Question: I'm trying to use the Include property for an EntityDataSource that I've setup but I'm not sure how to follow the relationship. So I've got a DetailsView which looks like so:

As you can see there's a foreign key field in there. Ultimately what I'm trying to do is pull in the record that is attatched to that so I can show a different field (name) and a dropdown when editing.
My markup is fairly basic:
'''
<asp:EntityDataSource runat="server" ID="efDataSource" OnContextCreating="On_ContextCreating" EntitySetName="FuelSurcharges" EnableUpdate="true" EnableInsert="true" EnableDelete="true" EnableFlattening="true" AutoPage="true" AutoSort="true" />
<asp:DetailsView ID="dvSelectedRecord" runat="server" AutoGenerateRows="true" DataSourceID="efDataSource" AutoGenerateInsertButton="true" AutoGenerateEditButton="true" AutoGenerateDeleteButton="true">
</asp:DetailsView>
'''
So I've come across the Include property on the EntityDataSource which I'm assuming is what I want to use. However I'm looking at my data backwards on this page for binding purposes:
'''
/// <summary>
/// Represents a Freight Company
/// </summary>
[Table("NetC_EF_FreightCompany")]
public class FreightCompany
{
/// <summary>
/// The ID of the Freight Company
/// </summary>
[Key]
public int ID { get; set; }
public String Name { get; set; }
public String Description { get; set; }
public Double CubicToKiloRatio { get; set; }
public Boolean DeadweightCalculationEnabled { get; set; }
public Boolean VolumetricWeightCalculationEnabled { get; set; }
public Boolean LoadingMetreCalculationEnabled { get; set; }
public Double CargoMeterHeightLookup { get; set; }
public Double CargoMeterLookup { get; set; }
/// <summary>
/// The Fuel Surcharges for this Company
/// </summary>
public ICollection<FuelSurcharge> FuelSurcharges { get; set; }
}
'''
and
'''
/// <summary>
/// Represents a Fuel Surcharge
/// </summary>
[Table("NetC_EF_FuelSurcharge")]
public class FuelSurcharge
{
/// <summary>
/// The ID of the Fuel Surcharge
/// </summary>
[Key]
public int ID { get; set; }
public DateTime? FromDate { get; set; }
public DateTime? ToDate { get; set; }
public Double PercentageSurcharge { get; set; }
}
'''
How do I go about including the FreightCompany (so I can use the Name property) when I don't have a Field that I can use - but I do have a Foreign Key ID?
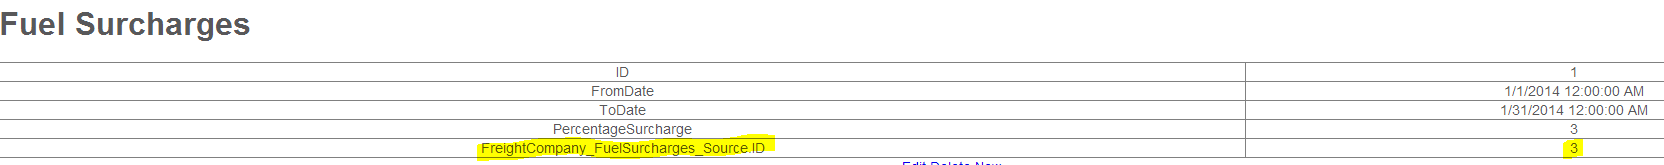
Answer: Seems like you can use 'Back References' and that they solve the problem. I changed my FuelSurcharge to include an additional property:
'''
public FreightCompany FreightCompany { get; set; }
'''
Now I can add an include on the EntityDataSource:
'''
<asp:EntityDataSource runat="server" ID="efDataSource" OnContextCreating="On_ContextCreating" EntitySetName="FuelSurcharges" EnableUpdate="true" EnableInsert="true" EnableDelete="true" EnableFlattening="true" AutoPage="true" AutoSort="true" Include="FreightCompany"/>
'''
And can bind to additional values like so:
'''
<asp:BoundField DataField="FreightCompany.Name" HeaderText="Freight Company" />
'''